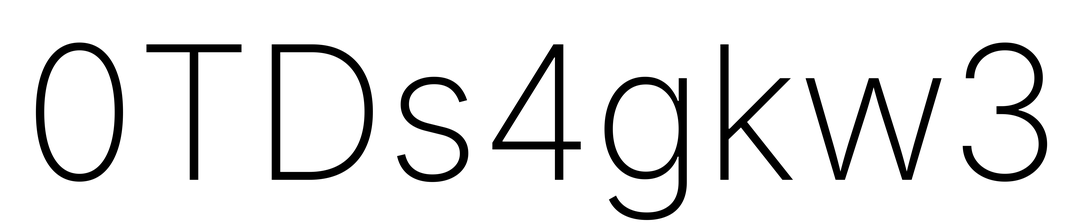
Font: Inter_ExtraLight